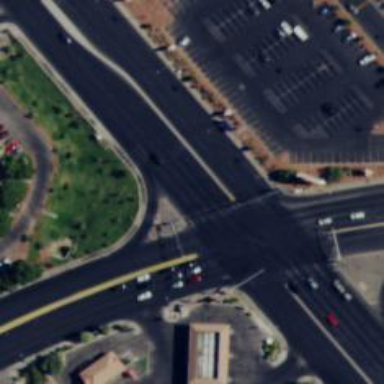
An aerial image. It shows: Asphalt road with primary link designation.